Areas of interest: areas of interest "Xi'an Aerospace Base General Airport"
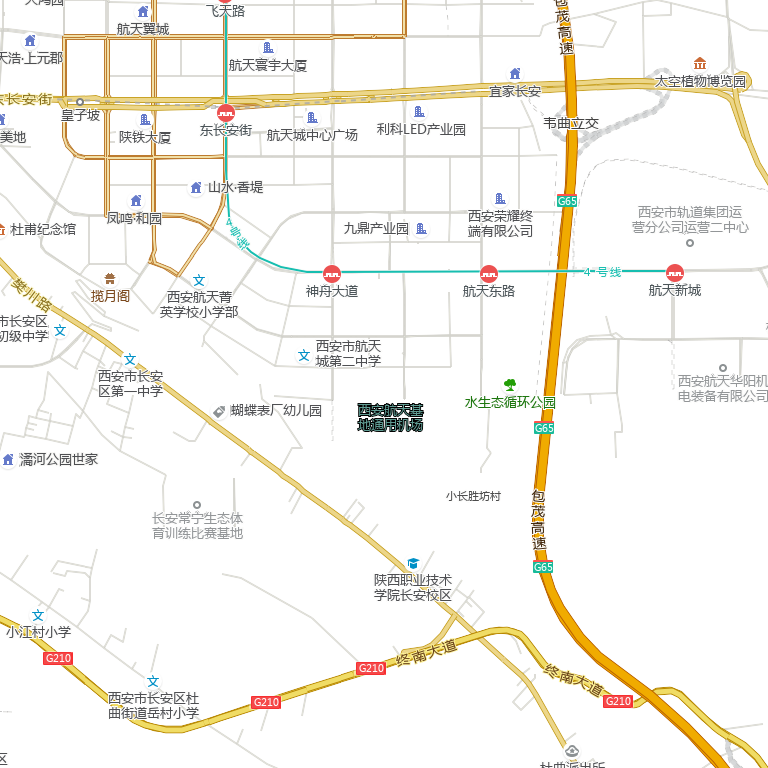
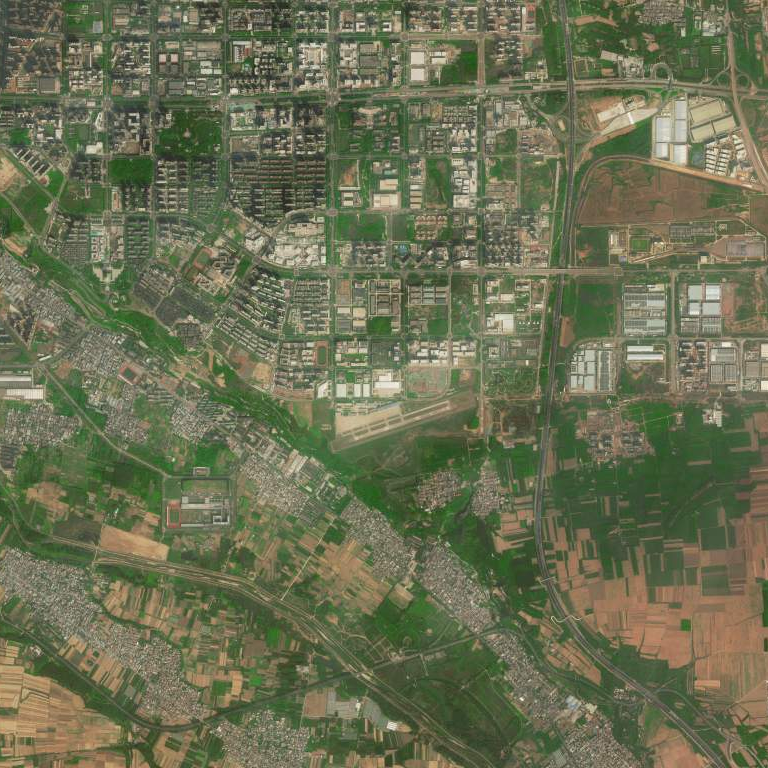